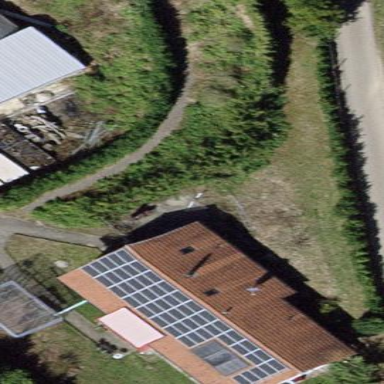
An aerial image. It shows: Detached building with gabled roof.